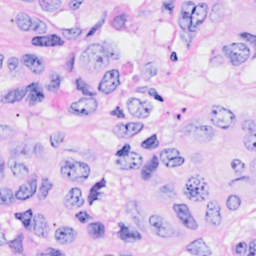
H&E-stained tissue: Breast